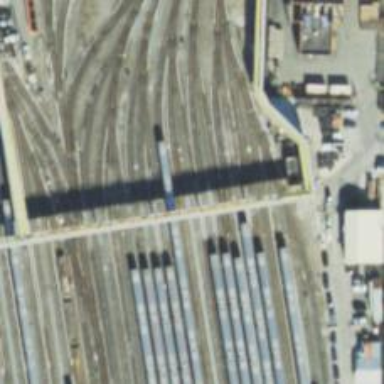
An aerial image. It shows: Railway service station.